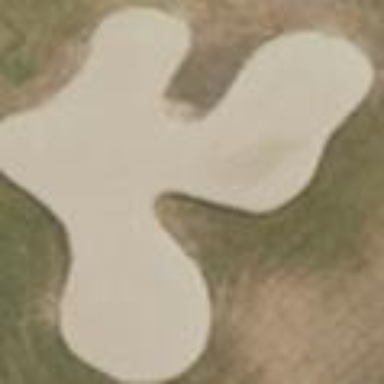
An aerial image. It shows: Bunker on golf course.